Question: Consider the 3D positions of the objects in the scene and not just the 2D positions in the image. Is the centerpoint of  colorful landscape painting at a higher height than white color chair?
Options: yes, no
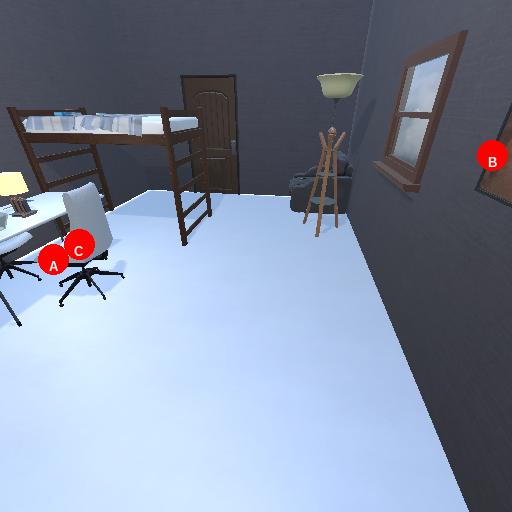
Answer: yes